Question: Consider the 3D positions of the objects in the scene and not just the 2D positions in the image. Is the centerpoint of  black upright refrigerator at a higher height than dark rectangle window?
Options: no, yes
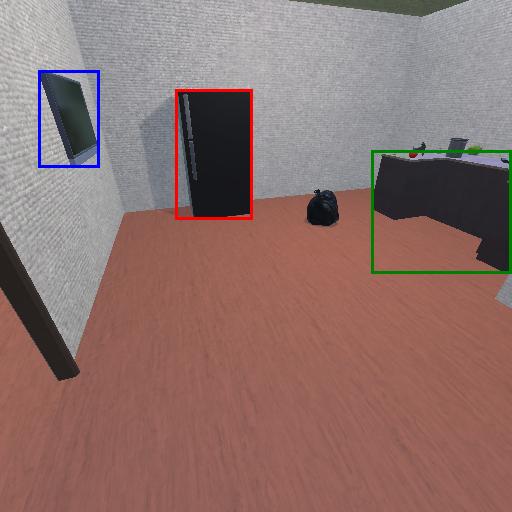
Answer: no